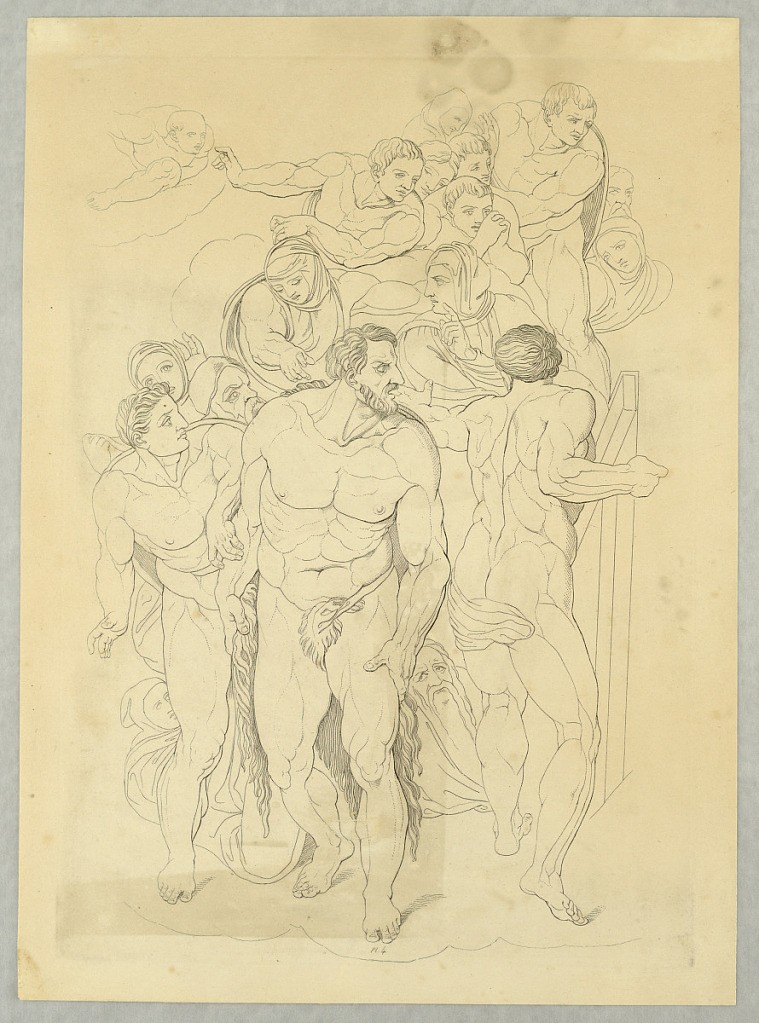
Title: Plate, from Le Jugement Universel
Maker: Tommaso Piroli, Italian, 1752 - 1824
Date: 1808
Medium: Etching on paper
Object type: Print
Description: Plate 4